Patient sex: F
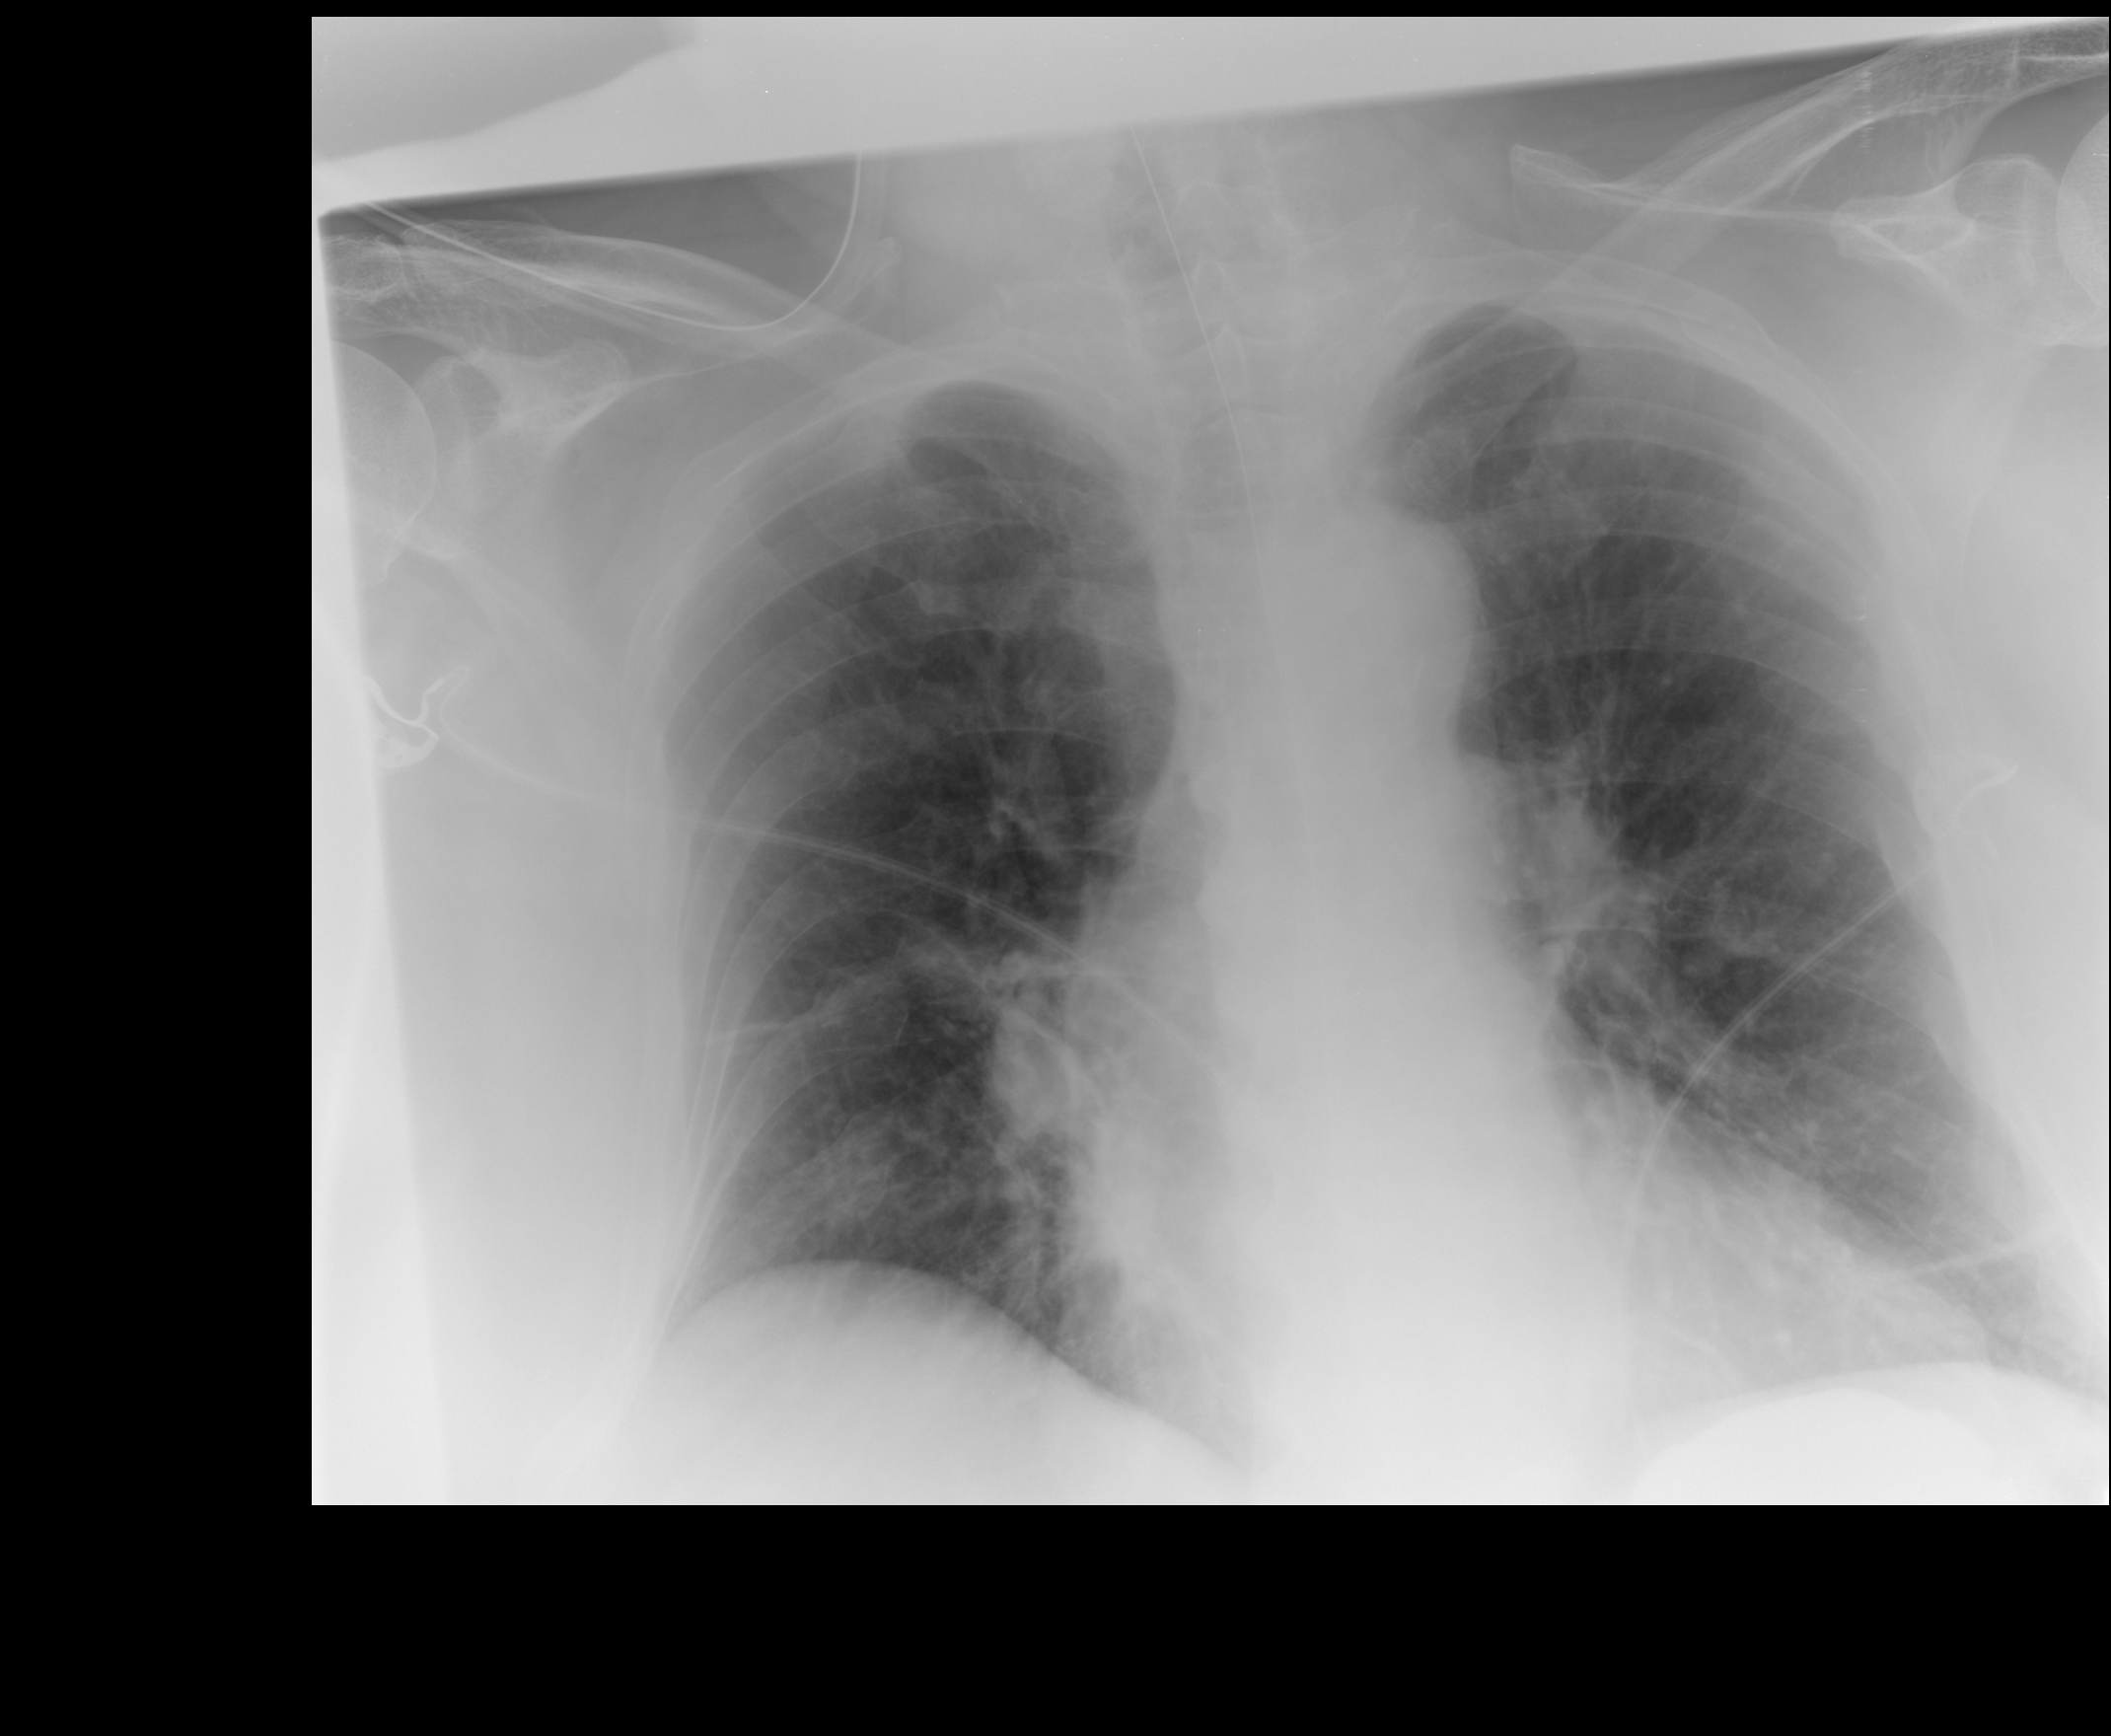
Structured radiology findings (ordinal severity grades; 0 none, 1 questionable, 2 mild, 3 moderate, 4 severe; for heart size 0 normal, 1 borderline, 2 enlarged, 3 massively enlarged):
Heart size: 0
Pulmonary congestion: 0
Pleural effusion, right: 0
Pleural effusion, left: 0
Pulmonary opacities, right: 1
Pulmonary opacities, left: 0
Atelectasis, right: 0
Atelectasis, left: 0